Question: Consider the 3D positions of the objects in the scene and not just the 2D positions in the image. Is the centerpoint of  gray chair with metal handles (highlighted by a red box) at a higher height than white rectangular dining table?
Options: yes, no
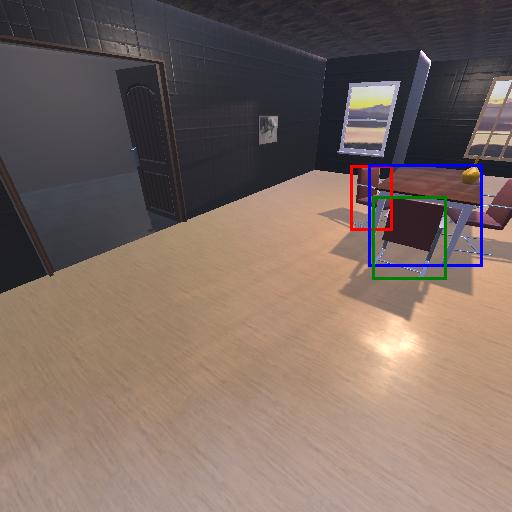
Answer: yes